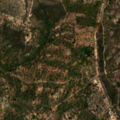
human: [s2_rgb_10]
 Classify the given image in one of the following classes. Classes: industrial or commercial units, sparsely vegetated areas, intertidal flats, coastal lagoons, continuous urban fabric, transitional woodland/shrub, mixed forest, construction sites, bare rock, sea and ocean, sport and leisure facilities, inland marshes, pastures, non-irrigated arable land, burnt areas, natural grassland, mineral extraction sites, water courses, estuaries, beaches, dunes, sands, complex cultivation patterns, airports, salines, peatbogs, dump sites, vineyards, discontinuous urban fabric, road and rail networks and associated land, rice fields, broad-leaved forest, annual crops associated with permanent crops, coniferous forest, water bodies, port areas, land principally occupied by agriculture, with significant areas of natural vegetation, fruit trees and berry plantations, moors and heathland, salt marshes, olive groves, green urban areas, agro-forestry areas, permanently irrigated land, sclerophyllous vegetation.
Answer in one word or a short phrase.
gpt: continuous urban fabric